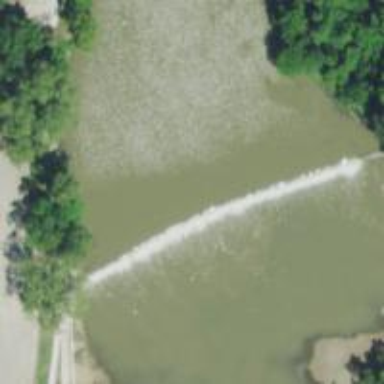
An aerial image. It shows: Weir in waterway.